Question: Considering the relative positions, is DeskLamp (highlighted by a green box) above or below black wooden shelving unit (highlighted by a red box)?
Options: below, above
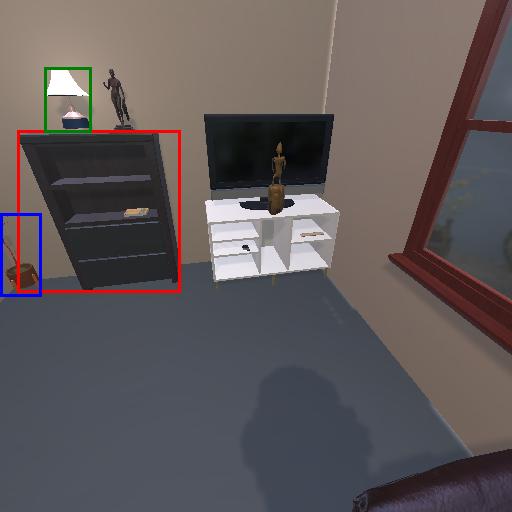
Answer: below